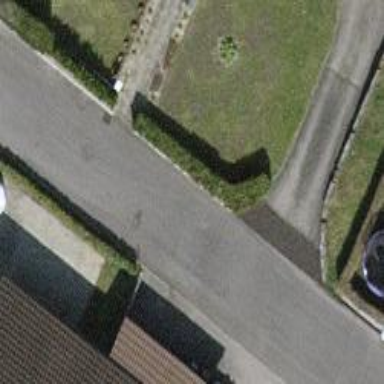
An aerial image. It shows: Hedge acting as barrier.